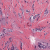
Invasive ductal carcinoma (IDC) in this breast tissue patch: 1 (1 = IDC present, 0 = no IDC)